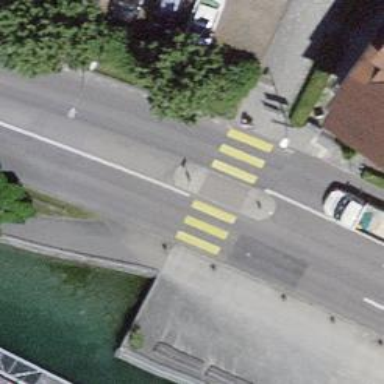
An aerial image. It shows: Marked zebra crossing with pedestrian island.